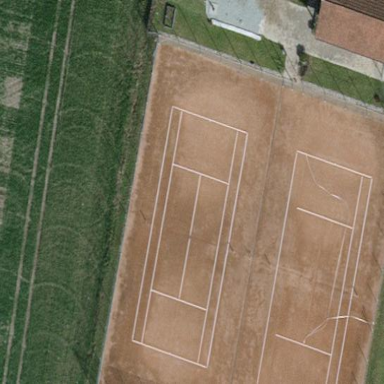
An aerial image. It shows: Tennis court on pitch.